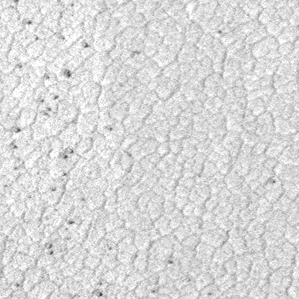
Label: frost